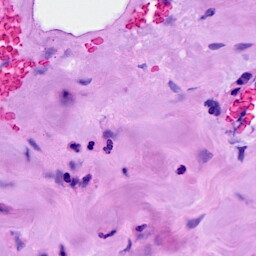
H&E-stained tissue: Breast